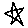
Label: star